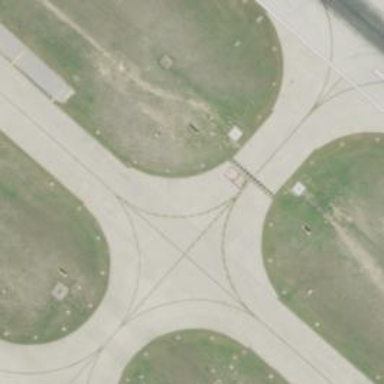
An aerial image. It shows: View of taxiway at the airport.